Question: I'm writing a Windows Phone framework with Windows 8 in mind. That means I'm creating a <URL> to be used in both platforms.
Right now my PCL is targeting .NET 4.5, Windows Phone 8 and Windows Store apps, as you can see in the project properties.

In that project I need to use <URL> but I get the following error from the compiler:
'System.IO.Path' does not contain a definition for 'DirectorySeparatorChar''
I understand that that particular char might be different in the different targeted OS (I really don't know if they are) but why is the compiler complaining about it? I mean, the property help doc says it is supported by .net framework 4.5, am I targeting the right framework? Is the PCL really targeting the full .net framework 4.5?
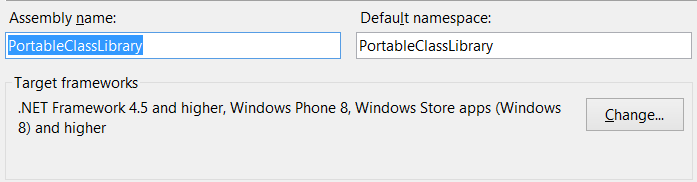
Answer: With respect to 'Path.DirectorySeparatorChar':
As far as I remember we've removed it from Windows Store in order to discourage manual parsing of paths. In general you should use 'Path.Combine()' for assembling paths and 'Path.GetDirectoryName()' for splitting them up. In order to check for invalid chars, there is another method that allows retrieving those.
So practically speaking, what do you need the property for?
To answer your original question around understanding profiles: The profiles represent API intersections between the platforms you've selected in the PCL dialog. Generally speaking, the fewer platforms you target and the more recent the versions, the more APIs you get. Checking all platforms in the oldest version basically gives you the lowest common denominator.
Since you've targeted .NET 4.5 .NET Windows Store, you can't access 'Path.DirectorySeparatorChar' because that property isn't included in Windows Store.